Aerial crown-view tile of a tropical tree (Barro Colorado Island, Panama), acquired 20250915:
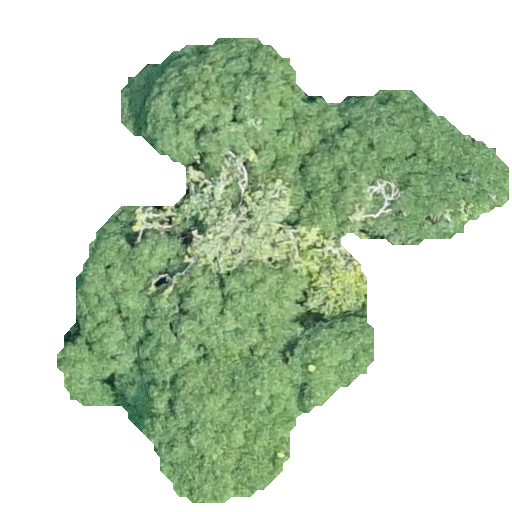
Species: Handroanthus guayacan
GBIF accepted scientific name: Handroanthus guayacan
Crown area: 164.088 m²